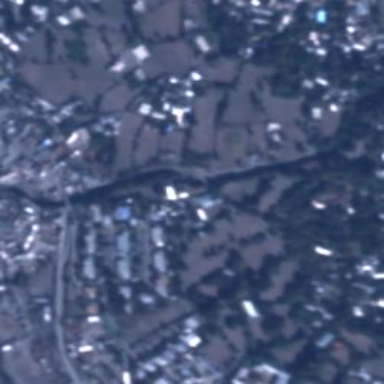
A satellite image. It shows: Village.